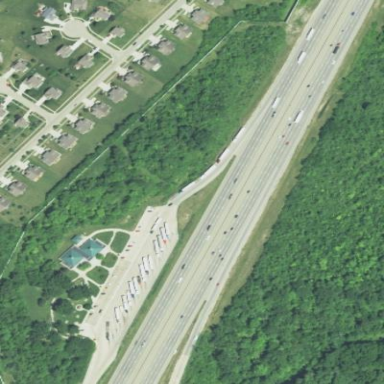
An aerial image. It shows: Rest area along the road.